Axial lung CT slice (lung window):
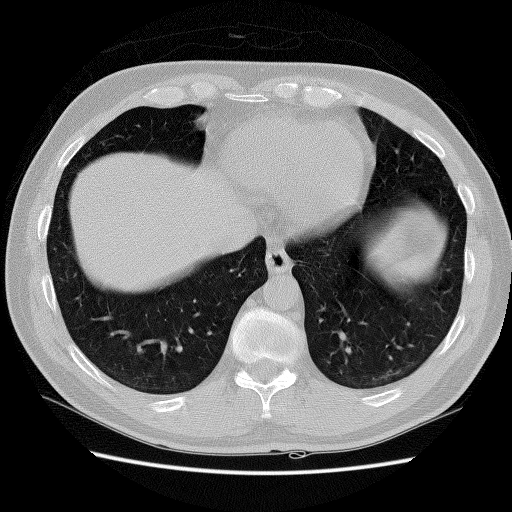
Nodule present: no